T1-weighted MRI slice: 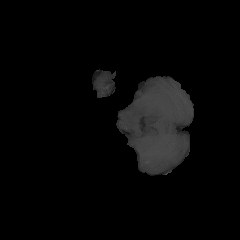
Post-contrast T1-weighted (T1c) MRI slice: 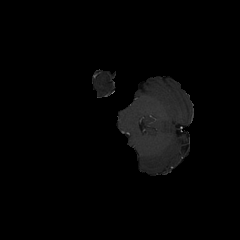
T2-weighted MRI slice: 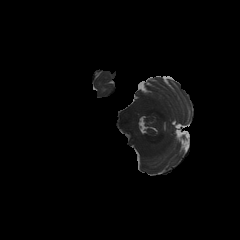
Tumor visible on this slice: no